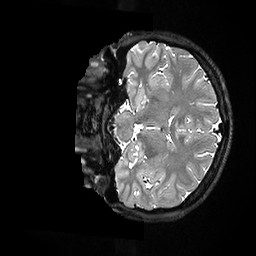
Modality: T2w
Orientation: coronal
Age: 22
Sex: female
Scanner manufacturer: ge
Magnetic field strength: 3 T
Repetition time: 3.202 s
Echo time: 0.0669 s